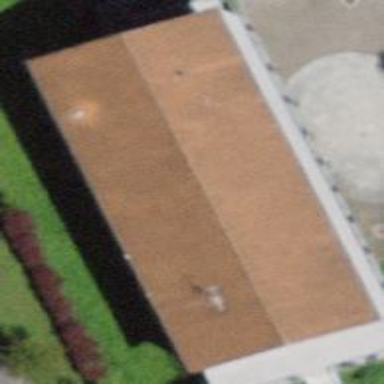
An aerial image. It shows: Building.